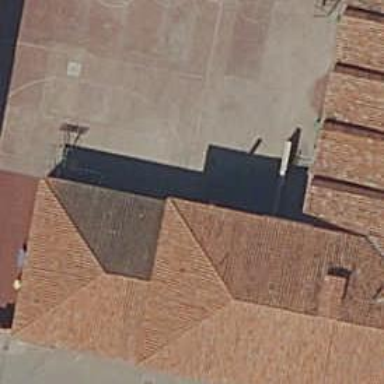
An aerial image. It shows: School.